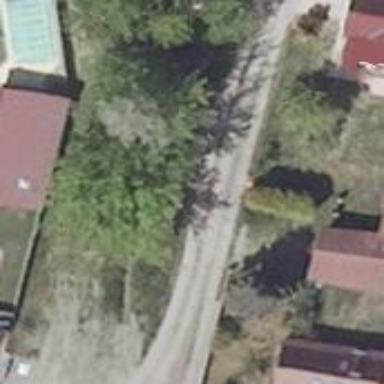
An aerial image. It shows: Alleyway designated as service road.